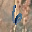
Label: 6